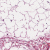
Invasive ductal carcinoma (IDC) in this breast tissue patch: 0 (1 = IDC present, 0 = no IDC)